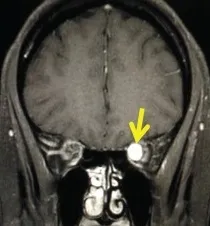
Magnetic resonance images before radiosurgery. (C) Gd-enhanced T1-weighted image, coronal. Yellow arrows show the tumor.
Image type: radiology (mri)